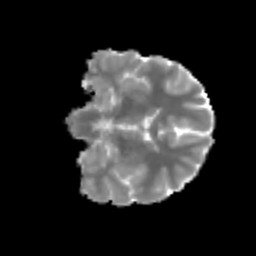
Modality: MD
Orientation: coronal
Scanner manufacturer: siemens
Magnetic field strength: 3 T
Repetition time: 3.6 s
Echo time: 0.092 s